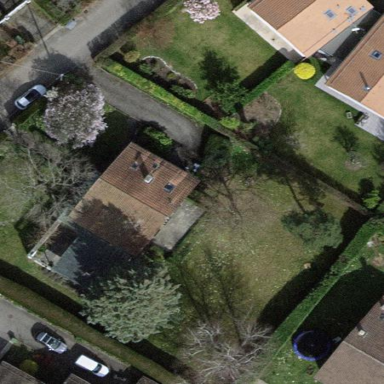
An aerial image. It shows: Garden surrounded by fence.